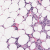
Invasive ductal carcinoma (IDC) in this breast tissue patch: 1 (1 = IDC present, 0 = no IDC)